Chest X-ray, PA view. Patient: 54 years old, sex F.
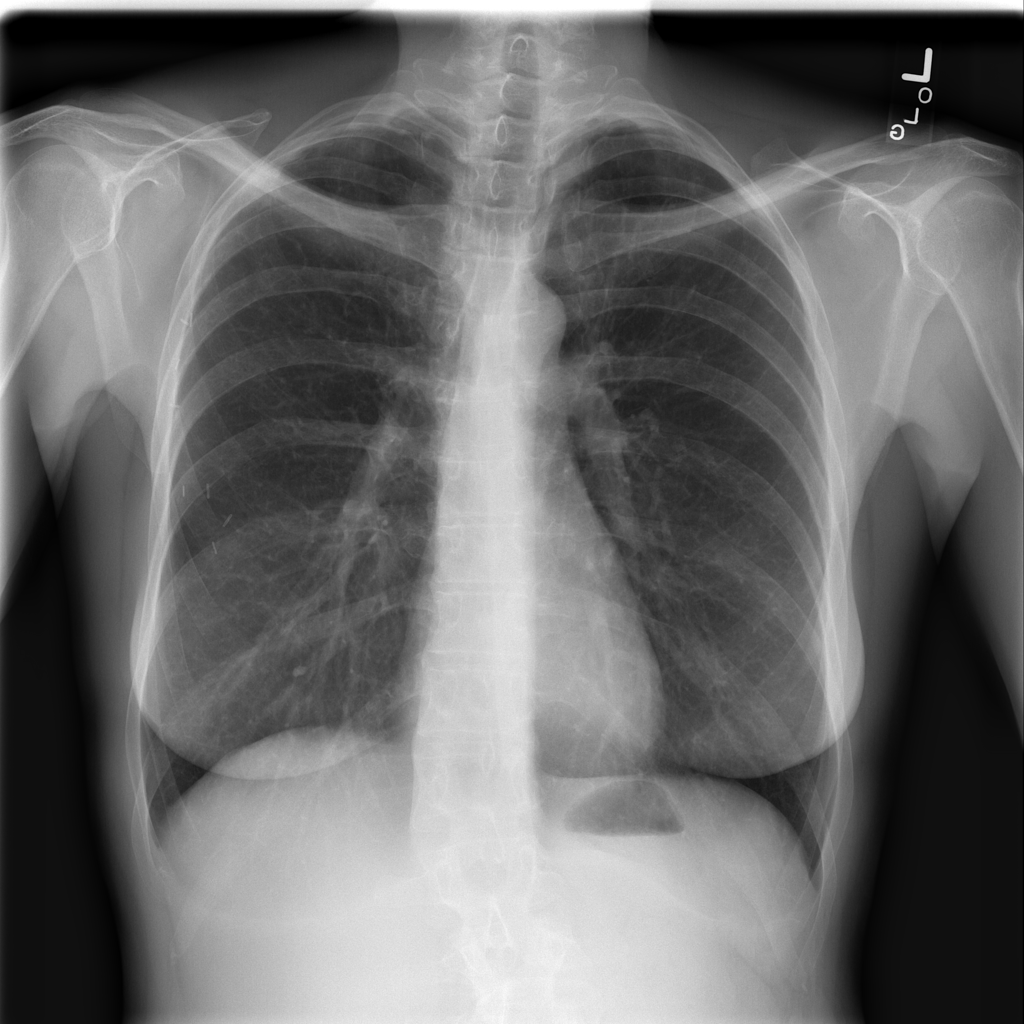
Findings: No Finding